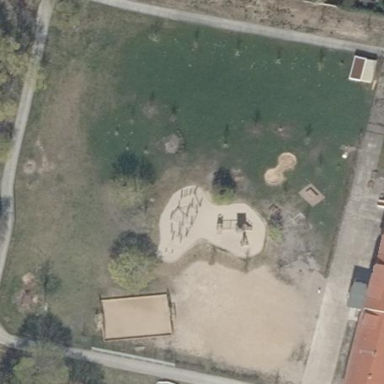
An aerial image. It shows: Playground area for leisure activities on the land.